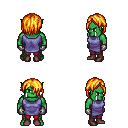
a pixel art fantasy rpg character, male body template, orc, green skin, chain tabard jacket, red pants, light blonde bangs hairstyle, metal gloves, maroon shoes, four views (front, back, left, right), 2x2 character sprite sheet, small pixel art, hard edges, no anti-aliasing